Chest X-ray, AP view. Patient: 9 years old, sex M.
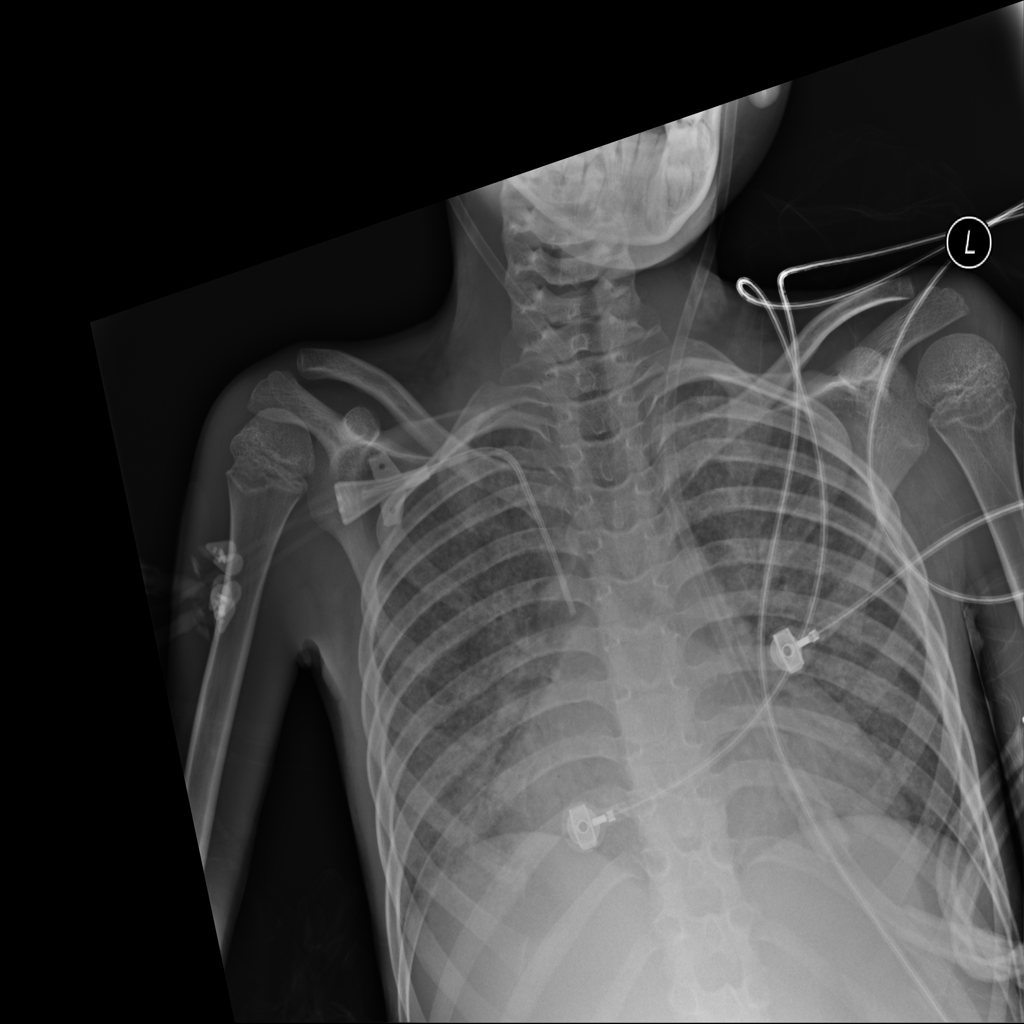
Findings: Infiltration